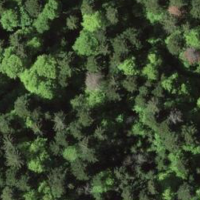
EUNIS habitat code: 44
Species observed at this site:
Petasites albus